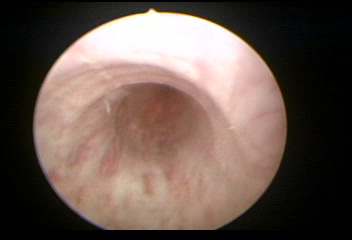
Modality: WLC
Class: Normal mucosa
Bladder cancer association: No